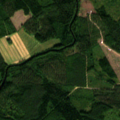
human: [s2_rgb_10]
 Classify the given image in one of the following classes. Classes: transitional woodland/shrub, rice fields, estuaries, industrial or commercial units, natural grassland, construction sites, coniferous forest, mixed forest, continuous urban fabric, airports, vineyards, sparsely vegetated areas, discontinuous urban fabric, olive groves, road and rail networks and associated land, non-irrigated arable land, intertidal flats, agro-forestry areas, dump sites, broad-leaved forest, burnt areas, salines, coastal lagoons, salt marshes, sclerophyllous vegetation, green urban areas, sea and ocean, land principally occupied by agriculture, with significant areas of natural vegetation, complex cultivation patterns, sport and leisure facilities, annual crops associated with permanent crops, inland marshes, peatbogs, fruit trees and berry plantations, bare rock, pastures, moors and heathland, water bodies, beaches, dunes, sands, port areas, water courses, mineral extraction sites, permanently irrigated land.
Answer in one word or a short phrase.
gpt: coniferous forest, mixed forest, transitional woodland/shrub